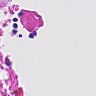
Metastatic tissue present: no